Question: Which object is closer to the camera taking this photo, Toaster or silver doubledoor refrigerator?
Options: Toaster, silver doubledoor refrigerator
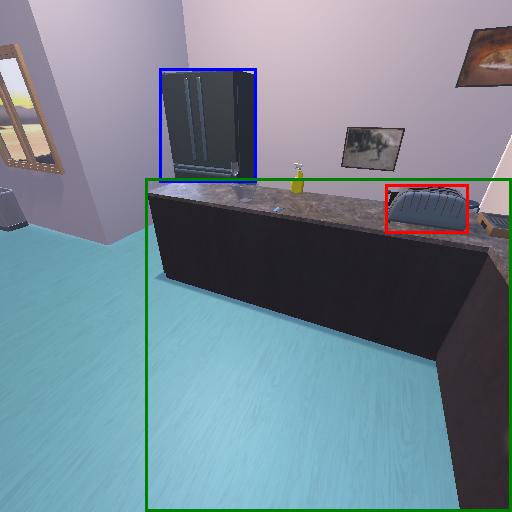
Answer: Toaster